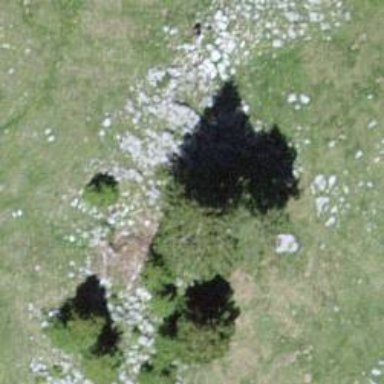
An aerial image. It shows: Needle-leaved tree in its natural environment.